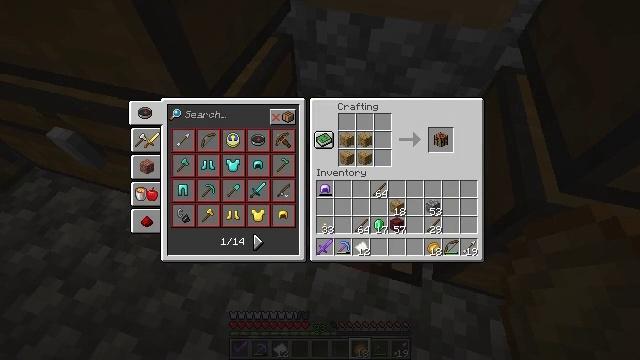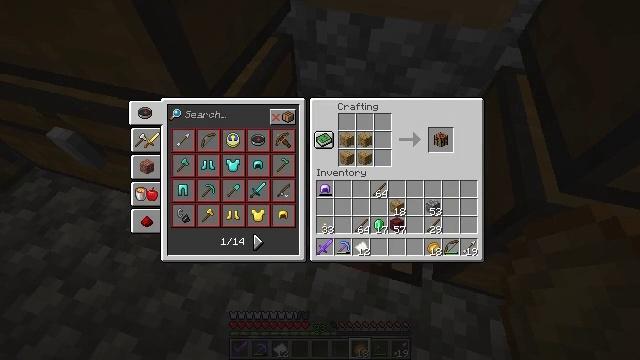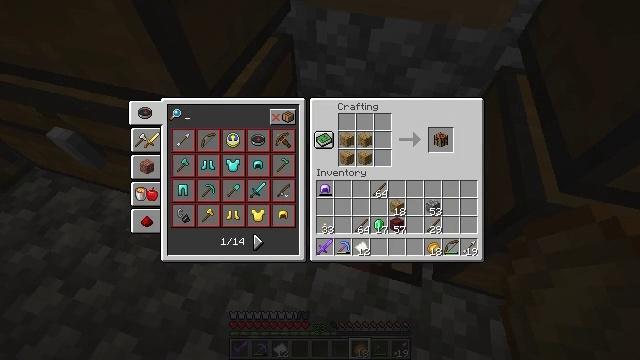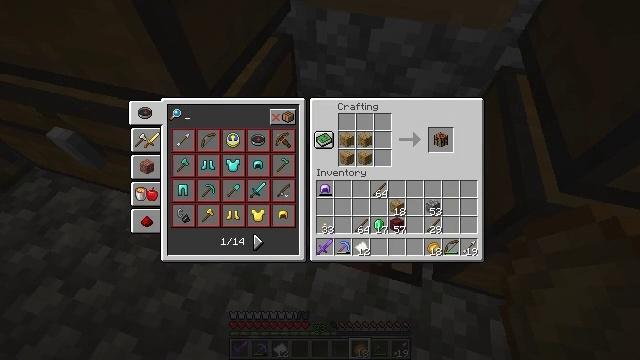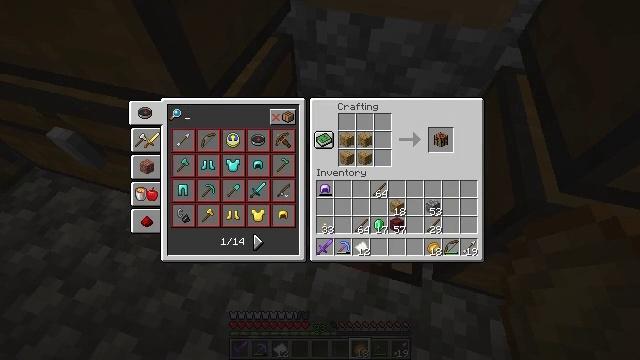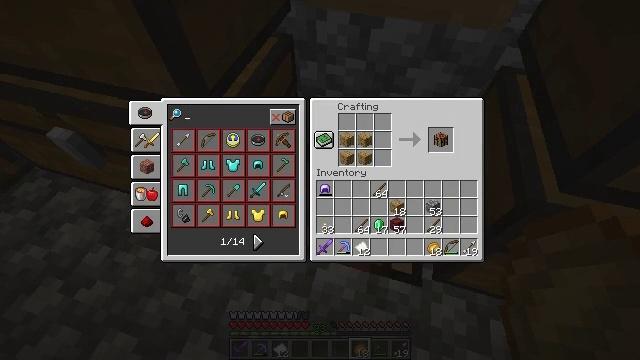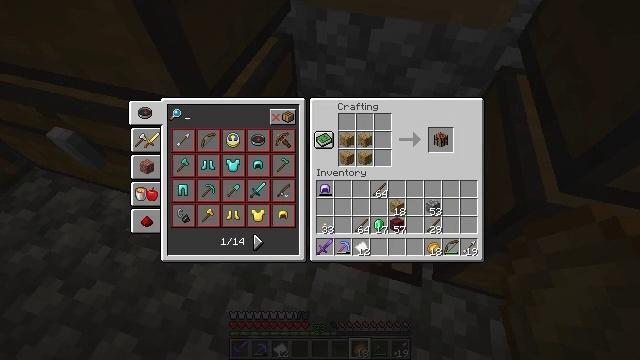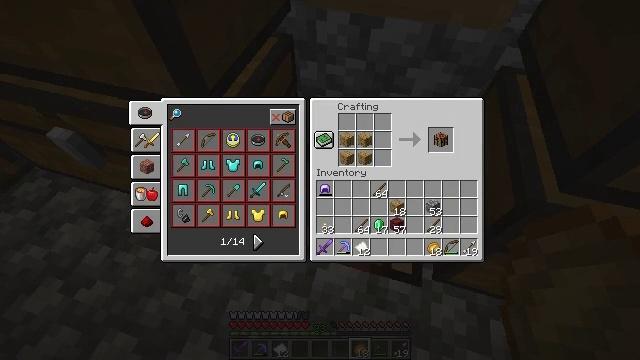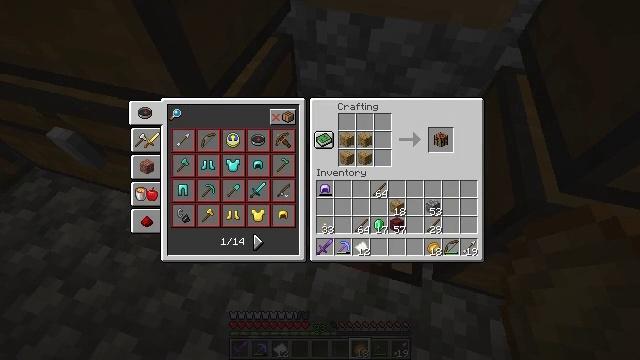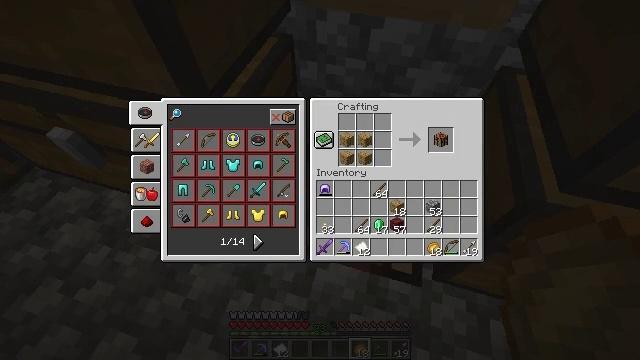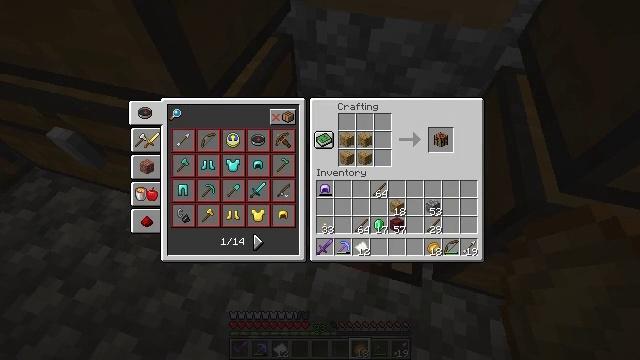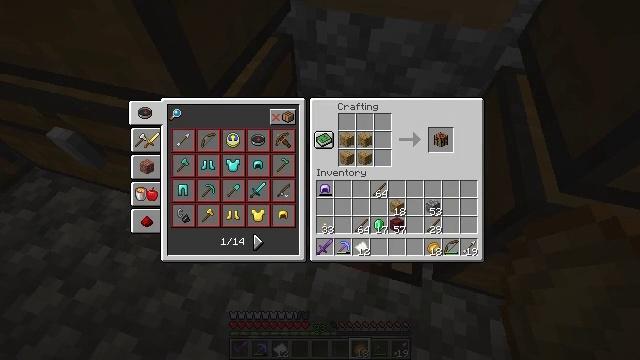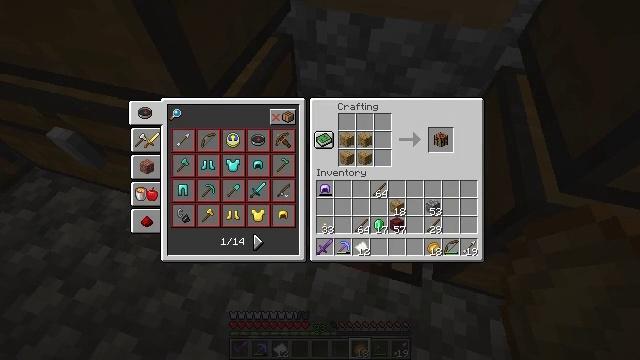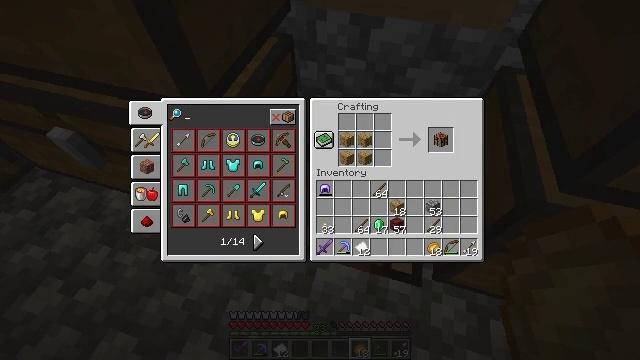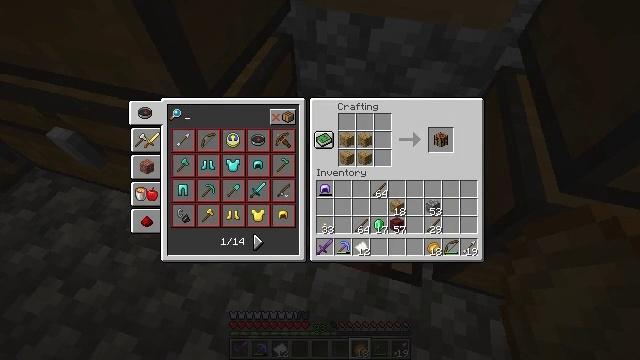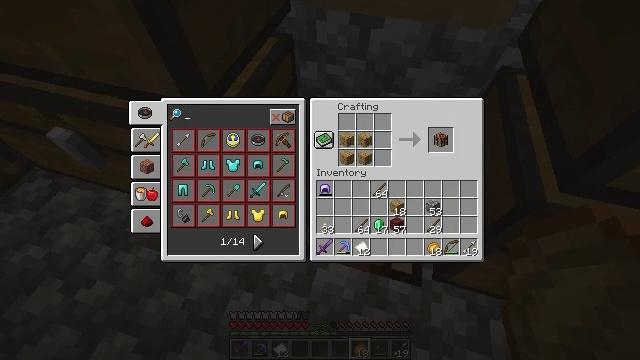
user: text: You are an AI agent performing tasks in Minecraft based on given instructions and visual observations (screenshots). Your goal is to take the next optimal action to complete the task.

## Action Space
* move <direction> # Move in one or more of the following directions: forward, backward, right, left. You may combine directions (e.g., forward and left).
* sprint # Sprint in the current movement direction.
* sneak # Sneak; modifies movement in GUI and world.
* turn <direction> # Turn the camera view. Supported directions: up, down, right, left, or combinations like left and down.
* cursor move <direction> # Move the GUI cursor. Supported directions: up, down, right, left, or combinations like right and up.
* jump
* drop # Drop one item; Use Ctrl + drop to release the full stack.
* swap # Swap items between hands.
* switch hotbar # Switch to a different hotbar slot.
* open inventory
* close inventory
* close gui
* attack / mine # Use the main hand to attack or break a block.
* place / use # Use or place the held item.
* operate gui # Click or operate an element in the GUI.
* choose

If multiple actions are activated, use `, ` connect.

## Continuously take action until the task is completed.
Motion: motion action
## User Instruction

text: Interact with the crafting table to craft a fletching table.
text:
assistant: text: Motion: cursor move left and up
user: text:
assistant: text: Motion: operate gui
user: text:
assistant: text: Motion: operate gui
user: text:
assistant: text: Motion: operate gui
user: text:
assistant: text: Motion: no_op
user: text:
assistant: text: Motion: no_op
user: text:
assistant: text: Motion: no_op
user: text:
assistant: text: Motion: no_op
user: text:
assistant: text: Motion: no_op
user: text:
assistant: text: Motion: no_op
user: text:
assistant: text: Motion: no_op
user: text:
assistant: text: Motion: no_op
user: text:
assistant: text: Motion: no_op
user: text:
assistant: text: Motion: no_op
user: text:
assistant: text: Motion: no_op
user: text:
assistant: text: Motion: no_op
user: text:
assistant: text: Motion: no_op
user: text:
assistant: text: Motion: no_op
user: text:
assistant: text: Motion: no_op
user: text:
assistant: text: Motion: move left
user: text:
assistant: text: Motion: move left
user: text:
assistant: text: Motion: move left
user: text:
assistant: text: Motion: no_op
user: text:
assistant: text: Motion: no_op
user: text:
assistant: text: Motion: no_op
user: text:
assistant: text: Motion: no_op
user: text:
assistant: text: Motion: no_op
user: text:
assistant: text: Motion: no_op
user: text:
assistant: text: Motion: no_op
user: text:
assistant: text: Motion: no_op